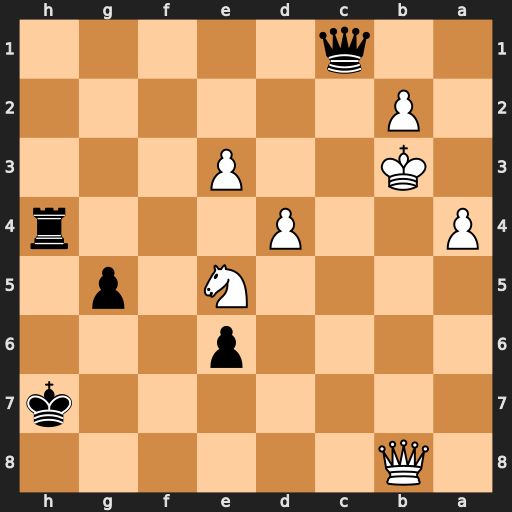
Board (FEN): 1Q6/7k/4p3/4N1p1/P2P3r/1K2P3/1P6/2q5
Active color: b
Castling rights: -
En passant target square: -
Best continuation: Qxe3+ Ka2 Qxd4 Qc7+ Kh6